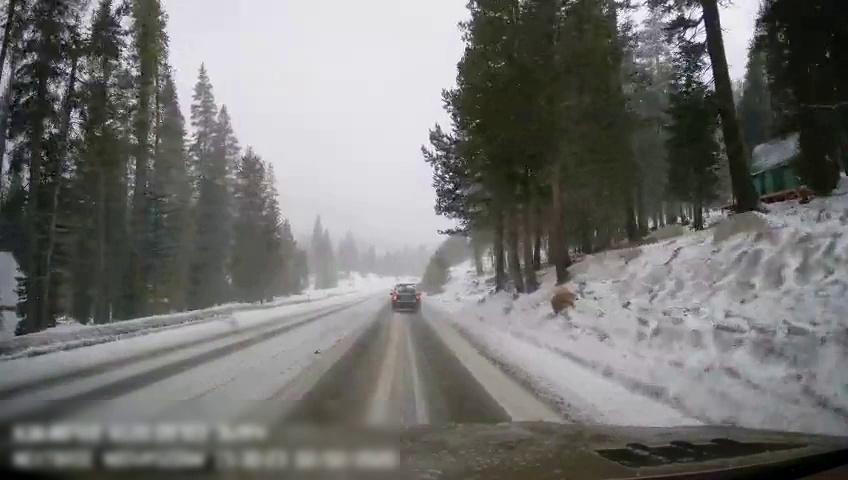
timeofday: Day
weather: Snowy
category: Drivable Space
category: Vehicles | SUV